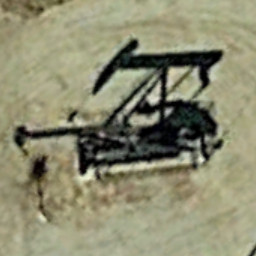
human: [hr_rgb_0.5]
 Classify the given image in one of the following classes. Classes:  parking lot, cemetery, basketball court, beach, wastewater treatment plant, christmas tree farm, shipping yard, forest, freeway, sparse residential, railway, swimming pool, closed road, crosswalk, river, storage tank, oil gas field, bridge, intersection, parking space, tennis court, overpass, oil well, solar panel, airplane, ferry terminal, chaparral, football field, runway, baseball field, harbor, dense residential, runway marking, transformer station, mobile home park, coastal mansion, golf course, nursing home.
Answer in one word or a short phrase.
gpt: oil well